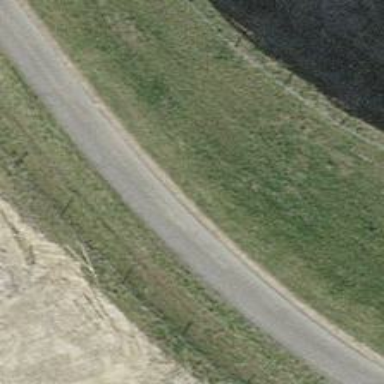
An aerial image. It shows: Paved track road with grade1 track type.